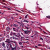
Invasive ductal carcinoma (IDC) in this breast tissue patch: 0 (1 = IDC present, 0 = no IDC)